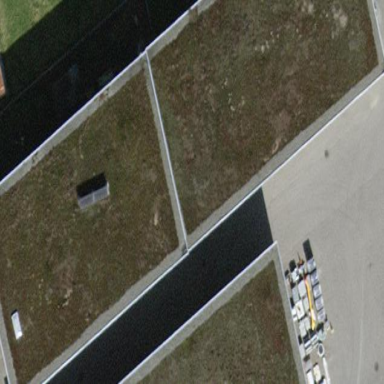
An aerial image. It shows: View of roof of building.